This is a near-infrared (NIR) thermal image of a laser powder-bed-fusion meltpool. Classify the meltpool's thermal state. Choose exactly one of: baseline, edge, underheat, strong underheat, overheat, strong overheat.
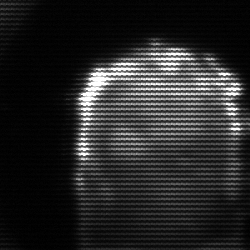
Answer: baseline